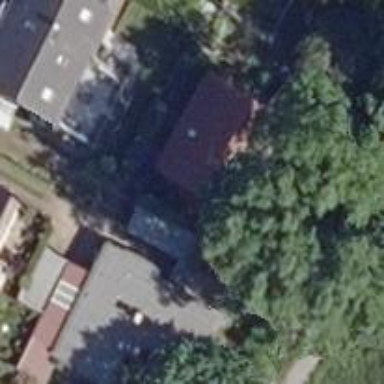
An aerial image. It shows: Detached building with gabled roof.